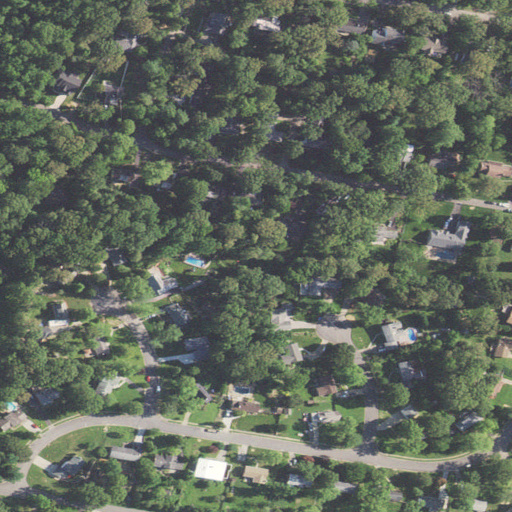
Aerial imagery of cape in Virginia named Mount Vernon Neck containing open development, low intensity development, mixed forest, deciduous forest, woody wetlands, medium intensity development, and pasture